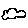
Label: cloud